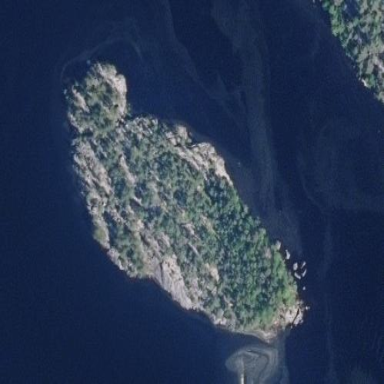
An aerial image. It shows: Island covered with woodland.